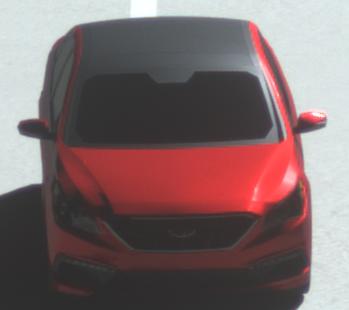
Make: Hyundai
Model: Sonata
Detailed model: Gen. 7
Model produced from: 2015
Model produced until: 2017
Doors: 4
Color: red
Road condition: dry road
Daytime: midday
Contrast: high contrast